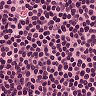
Metastatic tissue present: no